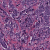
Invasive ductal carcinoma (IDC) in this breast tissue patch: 1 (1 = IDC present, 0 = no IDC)